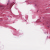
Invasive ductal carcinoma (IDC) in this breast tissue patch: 0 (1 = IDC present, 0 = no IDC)